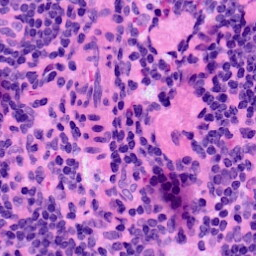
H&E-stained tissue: LymphNode